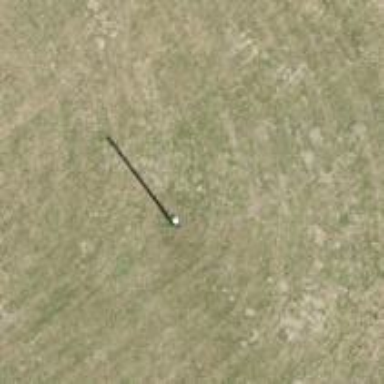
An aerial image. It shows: Power pole.